Field crop: maize
Growth stage: 2
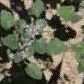
Species: chenopodium